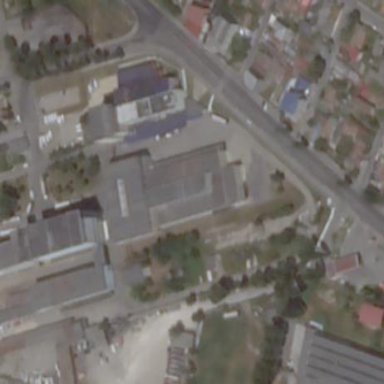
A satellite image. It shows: Building.